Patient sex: M
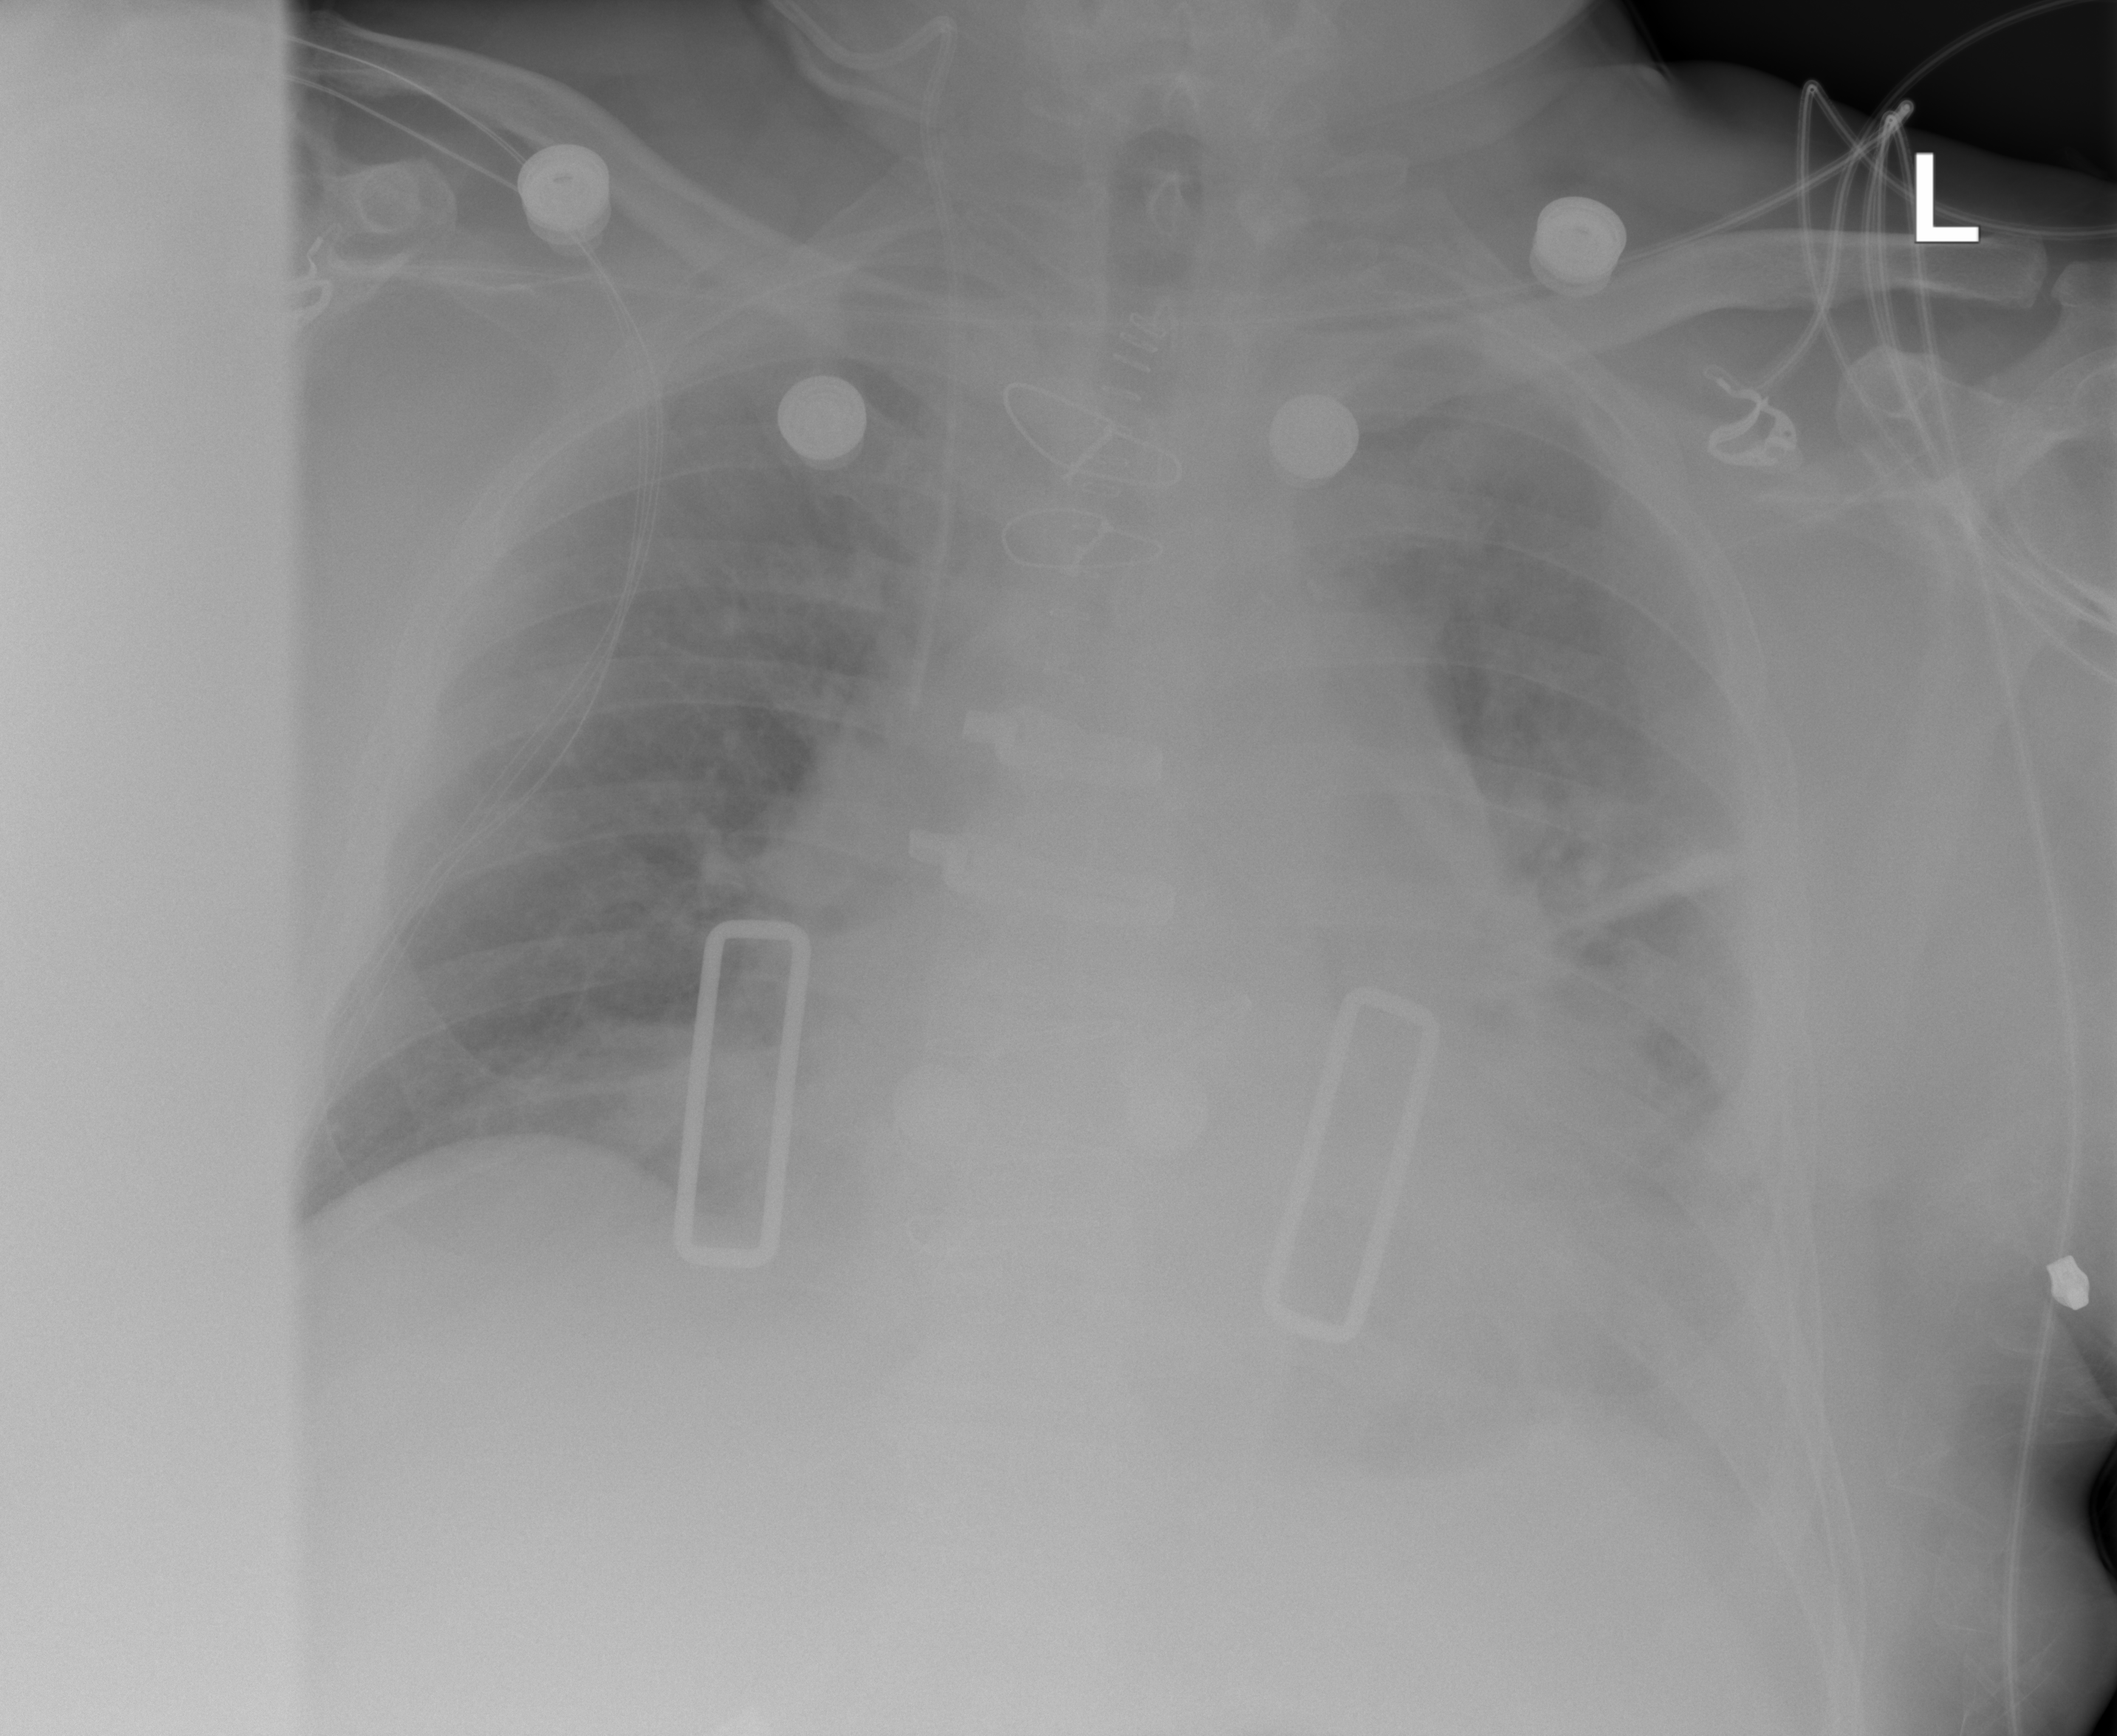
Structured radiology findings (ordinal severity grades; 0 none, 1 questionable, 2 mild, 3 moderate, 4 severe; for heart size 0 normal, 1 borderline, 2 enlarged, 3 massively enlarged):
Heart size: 2
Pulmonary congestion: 2
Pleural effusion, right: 0
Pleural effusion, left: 2
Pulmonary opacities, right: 0
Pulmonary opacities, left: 1
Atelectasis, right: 0
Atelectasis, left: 2